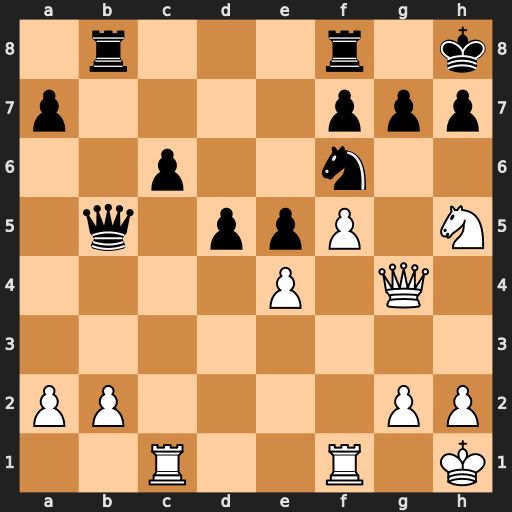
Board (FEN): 1r3r1k/p4ppp/2p2n2/1q1ppP1N/4P1Q1/8/PP4PP/2R2R1K
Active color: w
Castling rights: -
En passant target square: -
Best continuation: Qxg7#